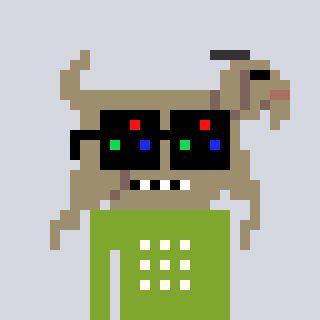
a pixel art character with square black sunglasses, a goat-shaped head and a slimegreen-colored body on a cool background